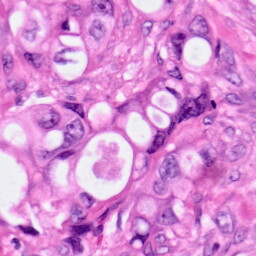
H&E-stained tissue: Pancreatic